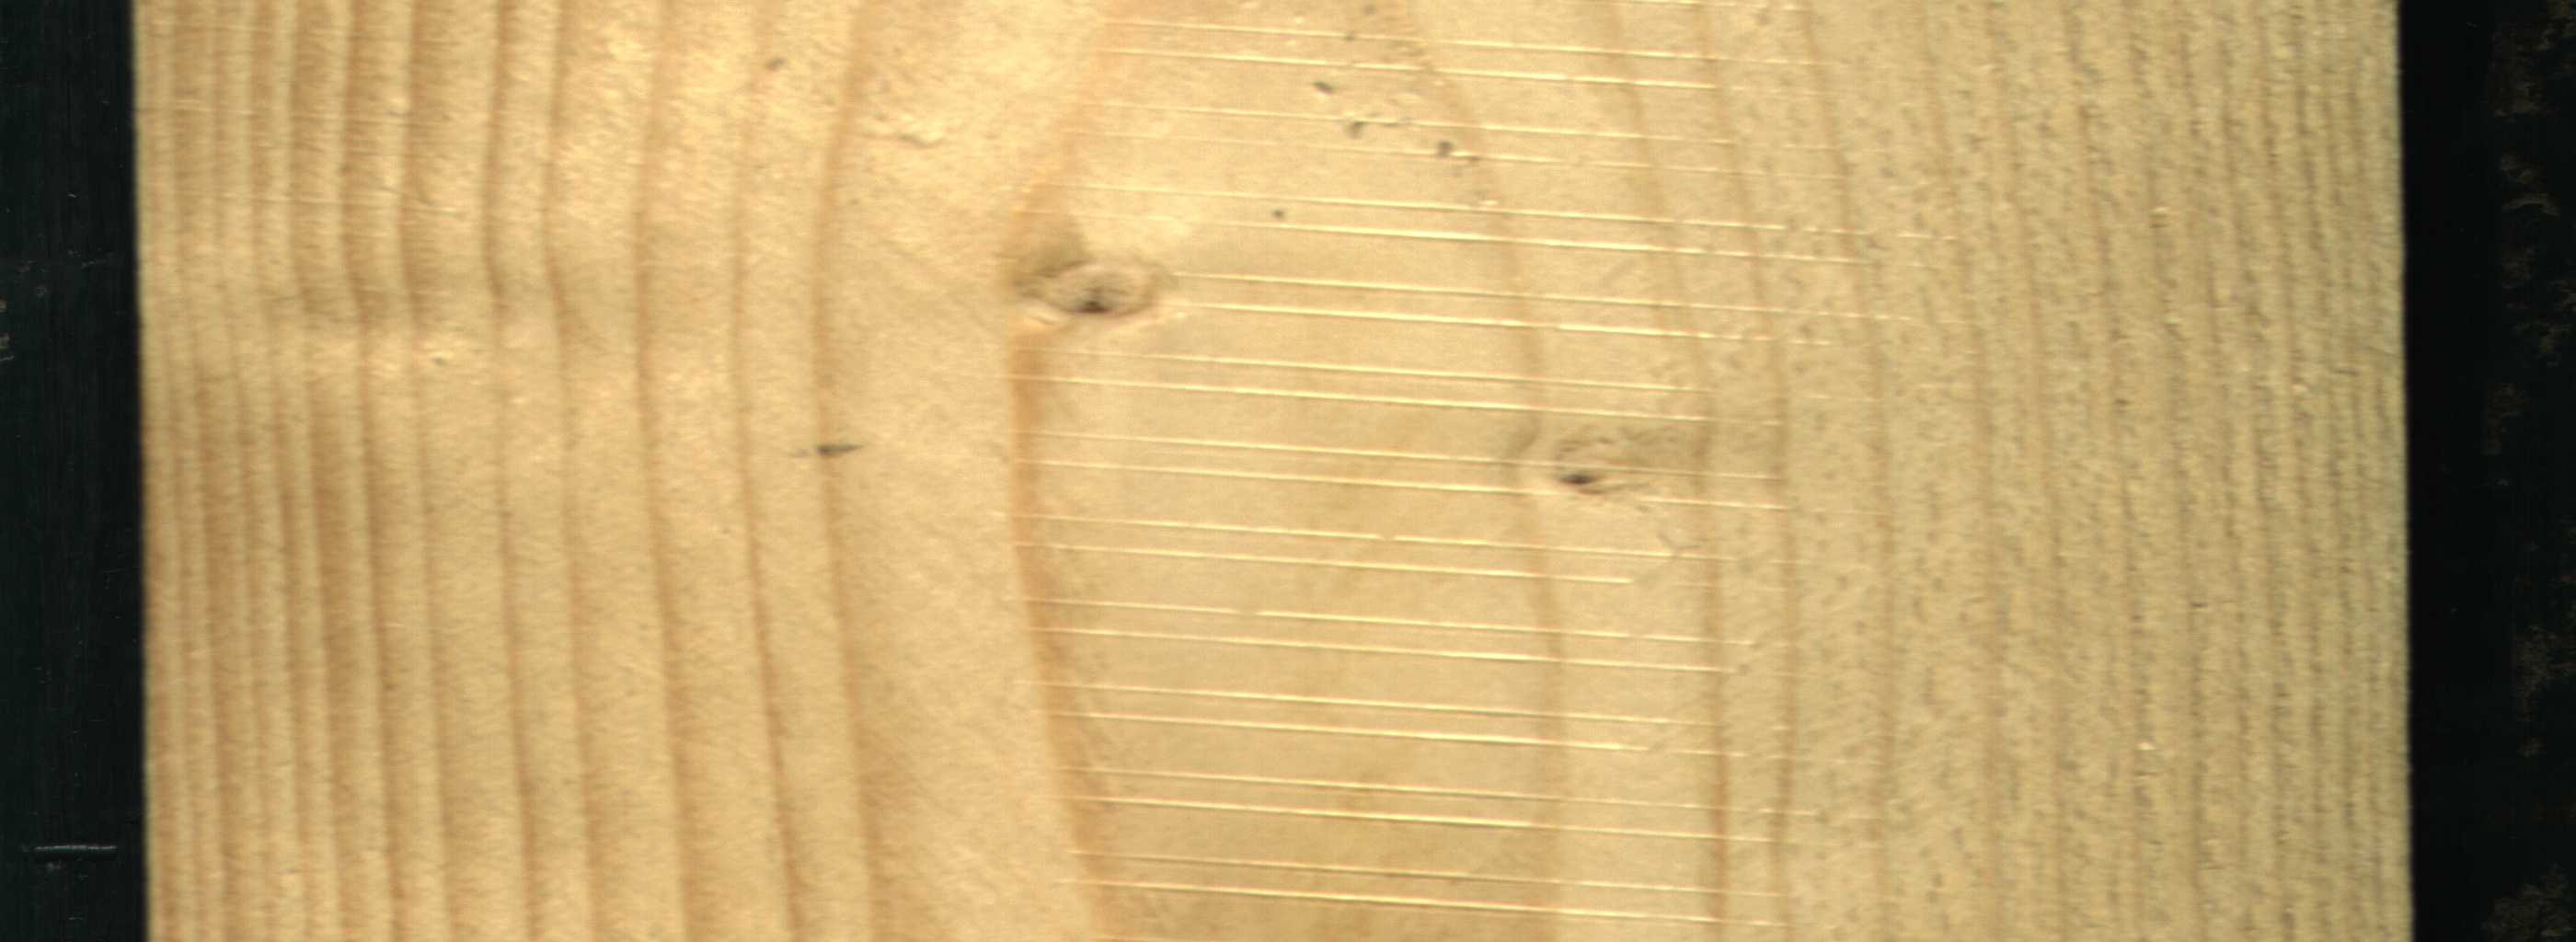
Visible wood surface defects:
Live_Knot